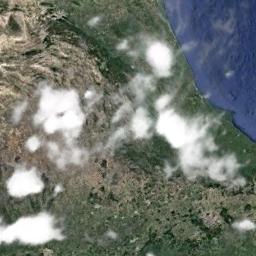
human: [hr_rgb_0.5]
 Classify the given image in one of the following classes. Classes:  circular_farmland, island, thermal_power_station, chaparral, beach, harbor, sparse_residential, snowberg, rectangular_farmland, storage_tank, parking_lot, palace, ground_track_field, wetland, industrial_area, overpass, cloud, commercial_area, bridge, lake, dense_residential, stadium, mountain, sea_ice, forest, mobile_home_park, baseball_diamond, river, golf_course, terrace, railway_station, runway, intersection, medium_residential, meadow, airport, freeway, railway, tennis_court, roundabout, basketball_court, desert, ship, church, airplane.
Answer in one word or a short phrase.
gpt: cloud